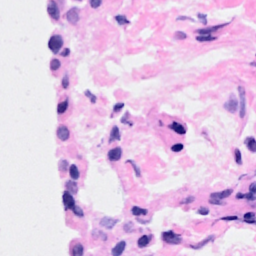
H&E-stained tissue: Breast